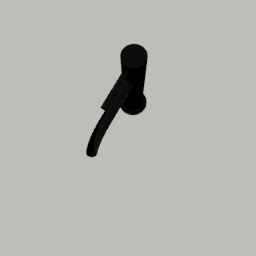
Label: appliances